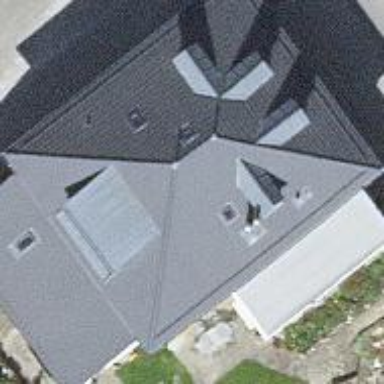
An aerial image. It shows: Gray building with hipped roof painted in red.